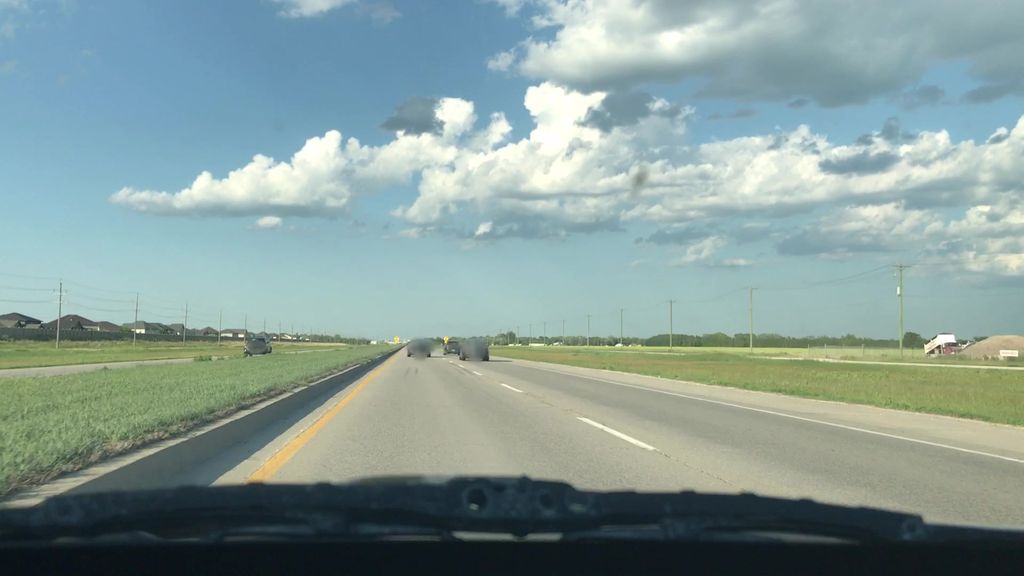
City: winnipeg